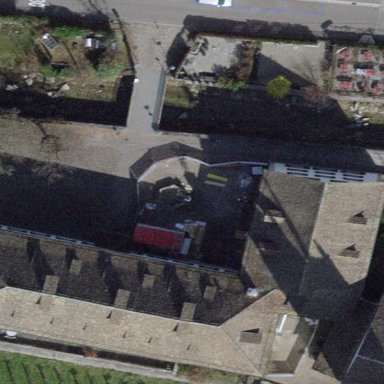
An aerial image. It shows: School building.